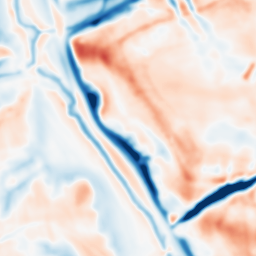
Category: multiscale
Decomposition family: dog
Decomposition parameters: sigma_low: 2
sigma_high: 10
Upsampling method: bspline
Upsampling parameters: scale: 8
Upsampling scale: 8